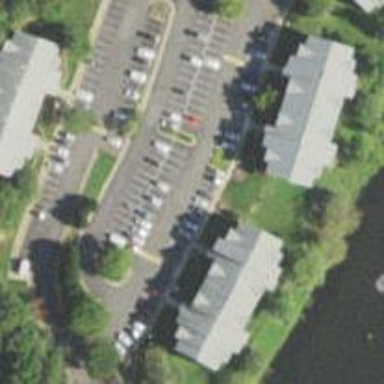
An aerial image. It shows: Parking space.